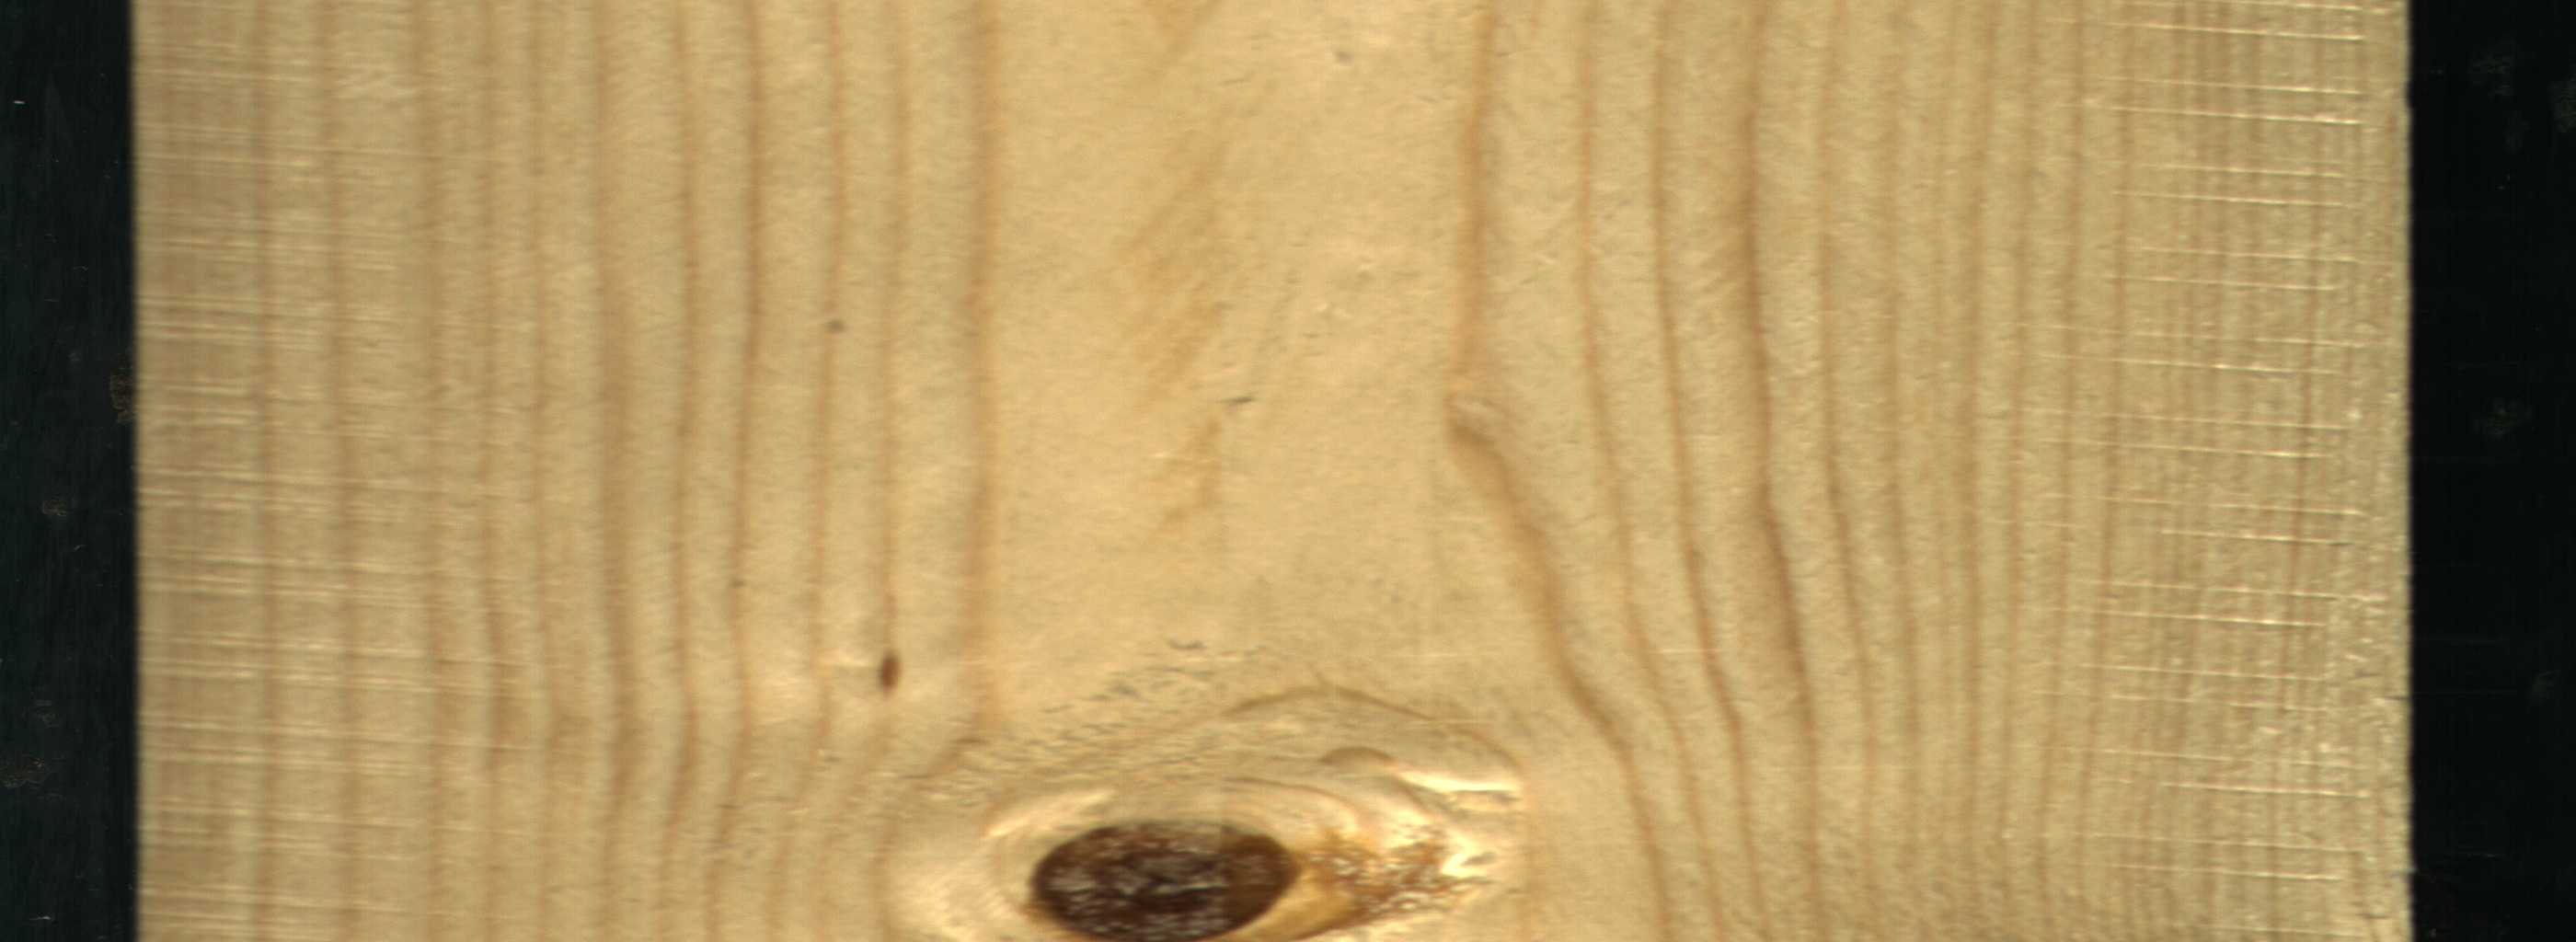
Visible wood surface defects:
resin
Dead_Knot